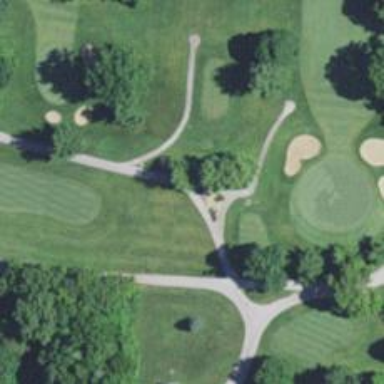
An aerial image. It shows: Golf cartpath that is also road path.